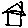
Label: house